二年级 · 算术

棒棒糖 4 元

热狗 16 元

冰淇淋? 元

(1) 东东有 40 元钱, 买了一个热狗后, 剩下的钱还能买几支棒棒糖?

（2）方方用正好够买 9 支棒棒糖的钱，买了六支冰淇淋，每支冰淇淋多少钱?
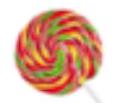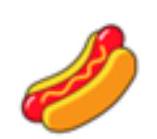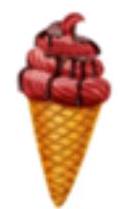
答案: （1） 6 支, 6

(2) 6 元, 6

【分析】 (1) 先求出买了一个热狗后, 还剩下多少钱, 然后再除以一只棒棒糖的钱数即可解答。

（2）先求出 9 支棒棒糖共花的钱数, 然后再除以冰淇淋的支数即可解答。

【详解】（1） $(40-16) \div 4$

$=24 \div 4$

$=6$ (支)

答: 剩下的钱还能买 6 支棒棒糖。

(2) $4 \times 9 \div 6$

$=36 \div 6$

$=6 （$ 元）

答: 每支冰淇淋 6 元钱。

【点睛】本题考查单价、数量和总价, 明确它们之间的关系是解题的关键。